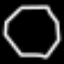
Label: octagon